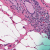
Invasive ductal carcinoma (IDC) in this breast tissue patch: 0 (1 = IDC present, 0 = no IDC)